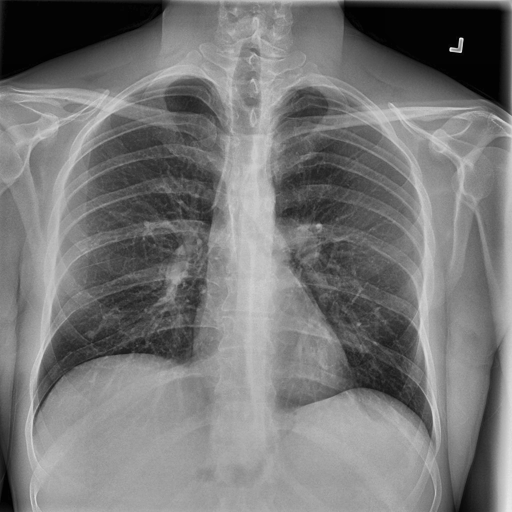
Finding: NORMAL